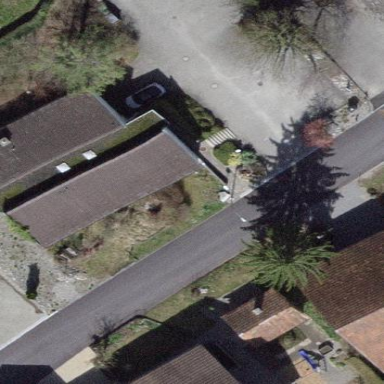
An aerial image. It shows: Building serving as veterinary clinic.